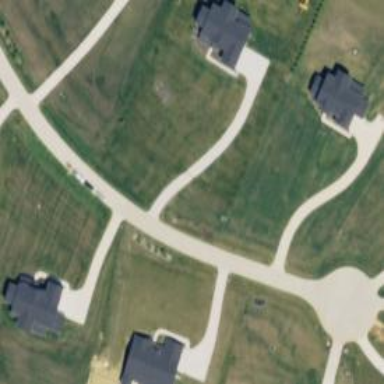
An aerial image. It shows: Driveway leading to service road.